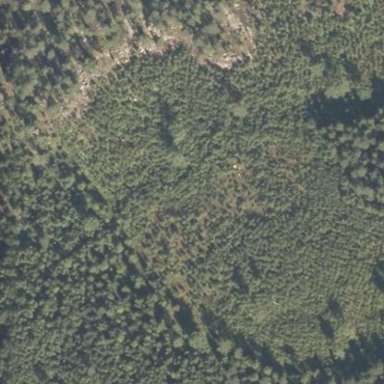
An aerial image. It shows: Forest area.